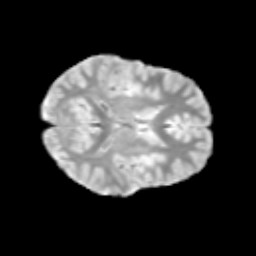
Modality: T2w
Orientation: axial
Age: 12
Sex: male
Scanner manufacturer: siemens
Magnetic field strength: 3 T
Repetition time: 3.8 s
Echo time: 0.07 s